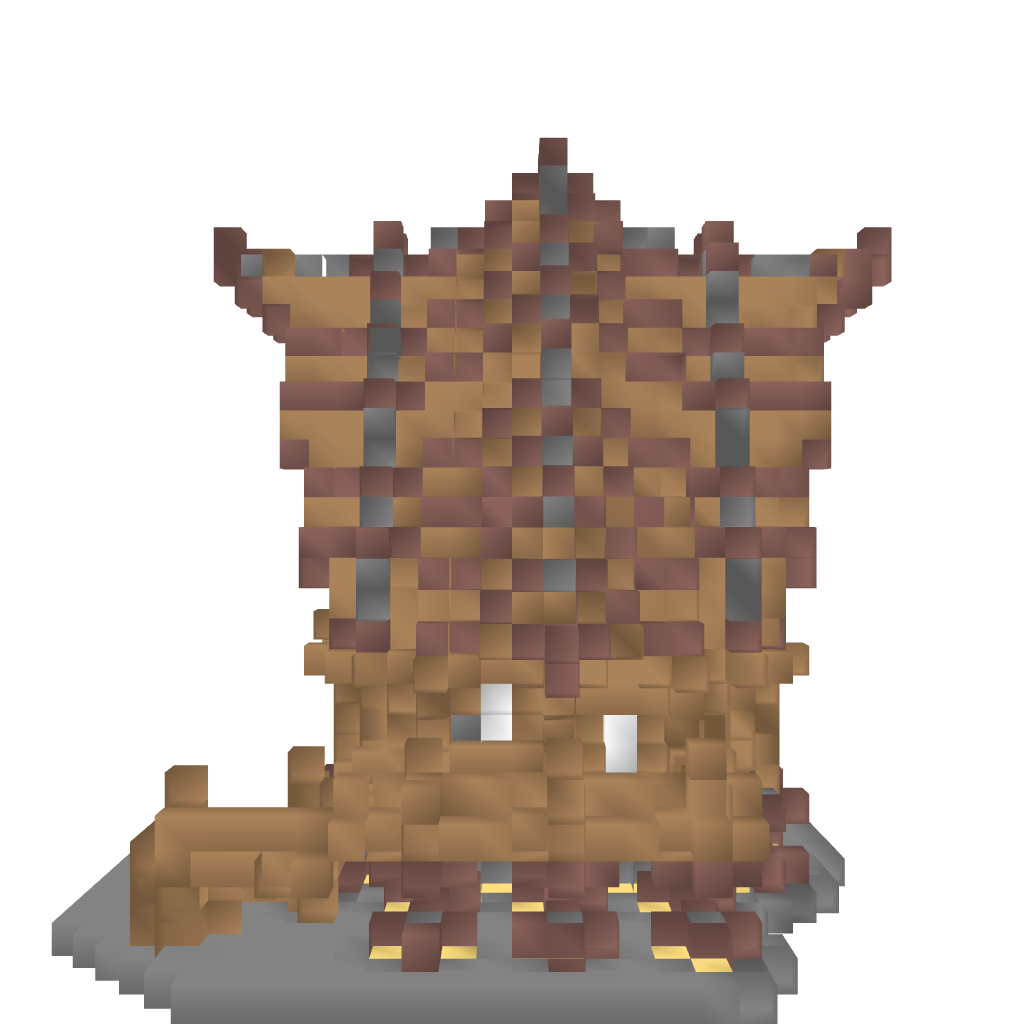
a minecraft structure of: Nordic House high quality